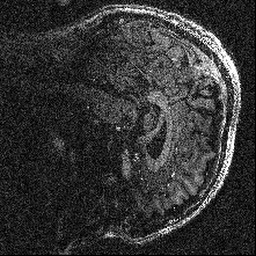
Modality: T1w
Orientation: sagittal
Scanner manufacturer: siemens
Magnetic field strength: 6.98 T
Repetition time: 3.58 s
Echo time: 0.00241 s